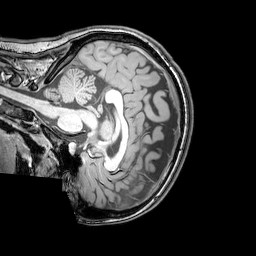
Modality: T1w
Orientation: sagittal
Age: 21
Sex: female
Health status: healthy
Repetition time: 0.081 s
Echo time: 0.037 s